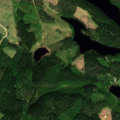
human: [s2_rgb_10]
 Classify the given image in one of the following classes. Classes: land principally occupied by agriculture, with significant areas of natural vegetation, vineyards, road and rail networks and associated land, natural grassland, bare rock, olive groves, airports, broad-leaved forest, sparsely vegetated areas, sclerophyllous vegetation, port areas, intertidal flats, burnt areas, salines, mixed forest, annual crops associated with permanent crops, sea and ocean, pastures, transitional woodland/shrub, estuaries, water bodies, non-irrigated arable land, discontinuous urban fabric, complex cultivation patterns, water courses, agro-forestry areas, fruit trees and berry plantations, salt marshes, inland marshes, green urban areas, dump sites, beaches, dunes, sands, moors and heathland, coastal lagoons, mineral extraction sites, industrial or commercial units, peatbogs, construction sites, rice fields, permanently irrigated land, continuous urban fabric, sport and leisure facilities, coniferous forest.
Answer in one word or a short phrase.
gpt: coniferous forest, mixed forest, water bodies